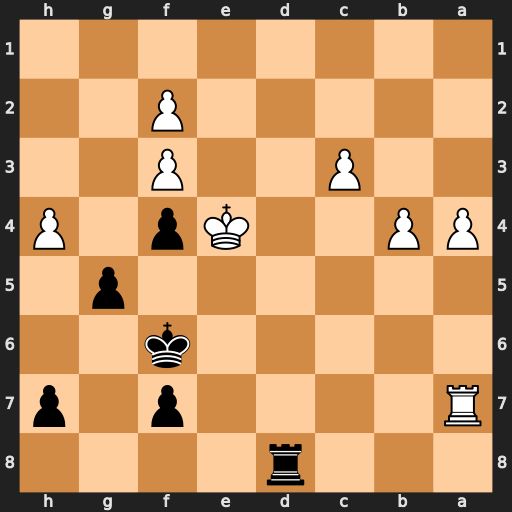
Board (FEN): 3r4/R4p1p/5k2/6p1/PP2Kp1P/2P2P2/5P2/8
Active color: b
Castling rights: -
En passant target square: -
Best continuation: Re8+ Kd4 gxh4